Question: I have a column that is pure glyphicons with no text. I'd like to make it sortable, right now clicking sort does nothing.
I'd like to keep it to just icons and no text, is there anyway I can assign values for sorting purposes?
Sample HTML for 1 cell:
'''
<a href='#' class='toggleAdmin' data-id='<PHONE>' data-t='remove'><i class='glyphicon glyphicon-ok icon-success'></i></a>
'''

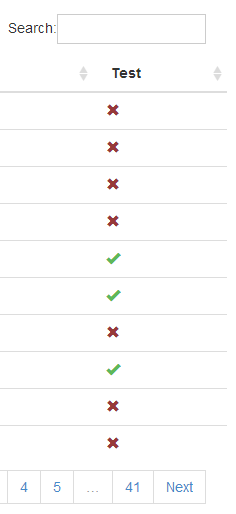
Answer: I'm not sure if this is the best way to do this, but I added the following inside of my '<i>':
'''
<div style='display: none;'>1</div>
'''
The sorting is now working without a decrease in performance.